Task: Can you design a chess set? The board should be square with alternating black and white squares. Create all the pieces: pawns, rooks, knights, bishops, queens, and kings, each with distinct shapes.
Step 1634:
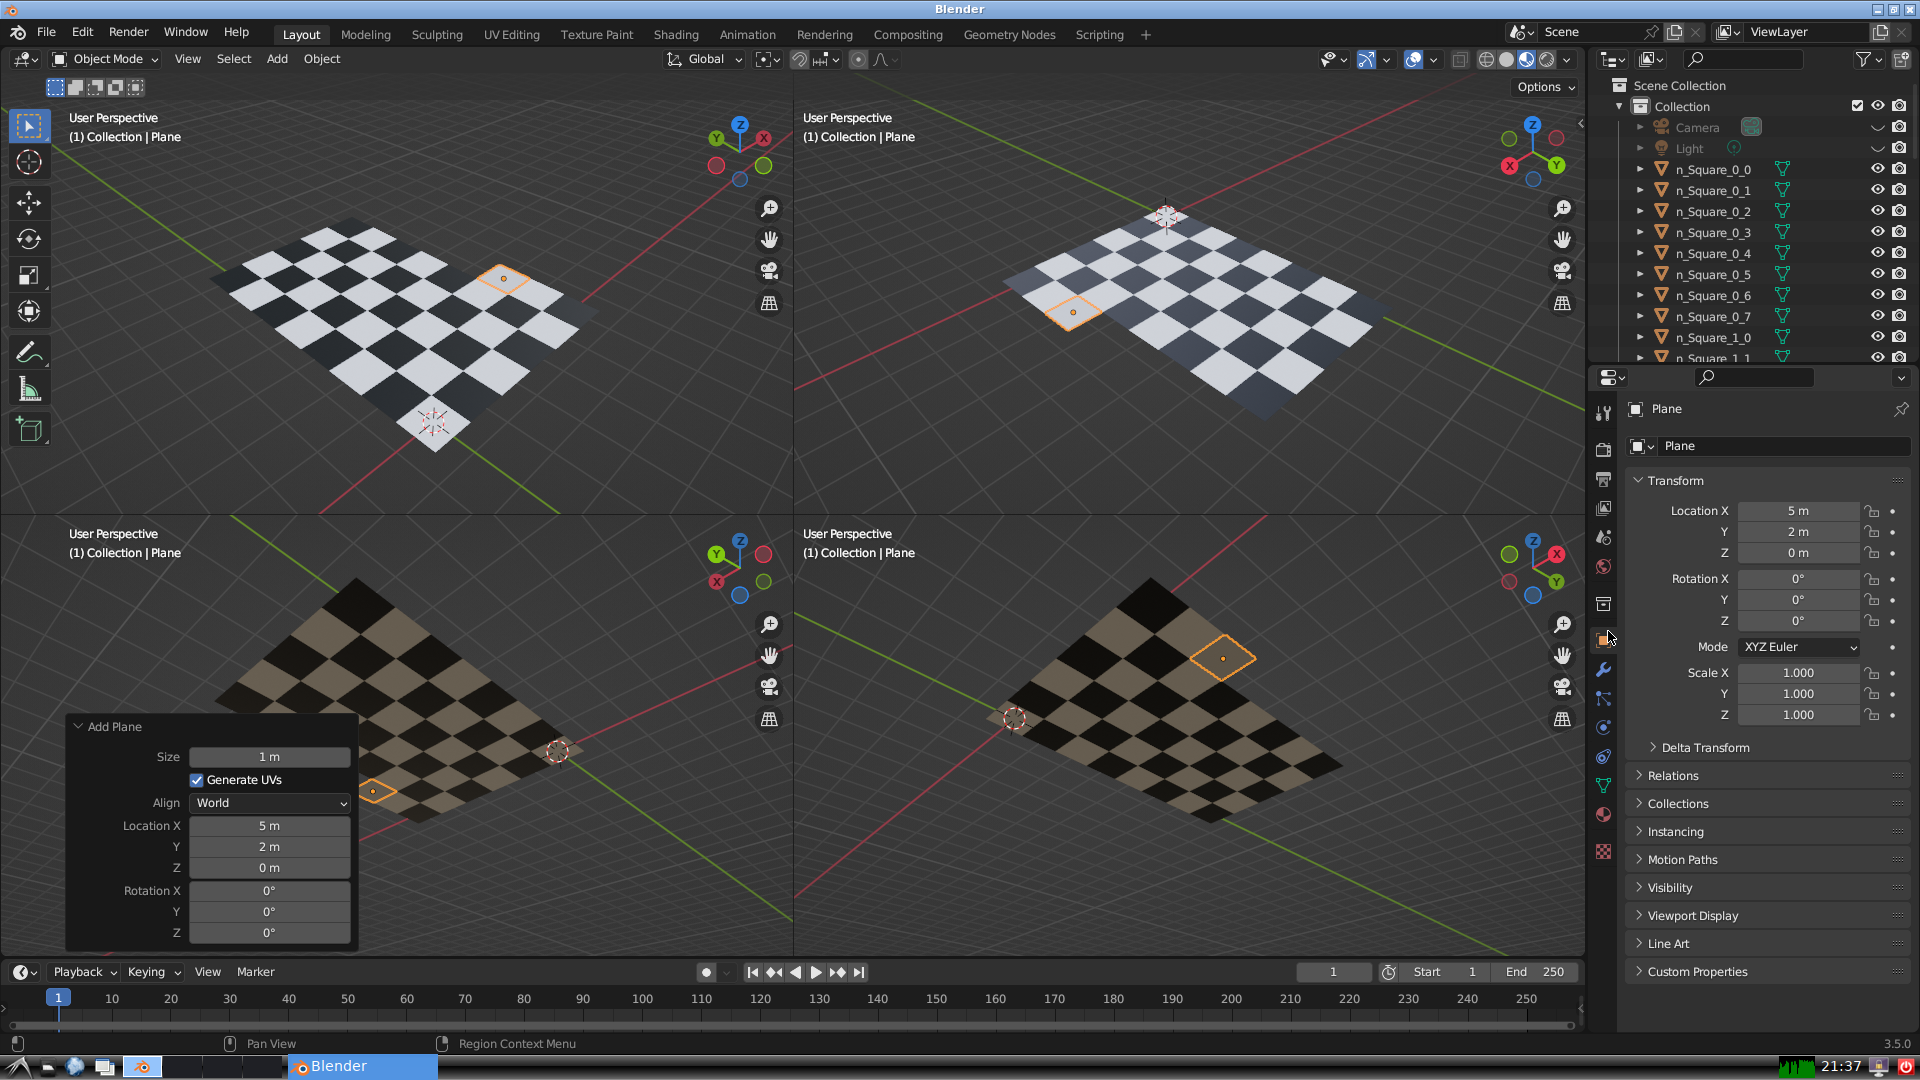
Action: {"mouse_move": [1732, 445]}